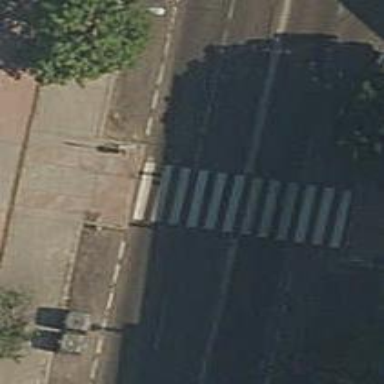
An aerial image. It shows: Uncontrolled zebra crossing on the road.